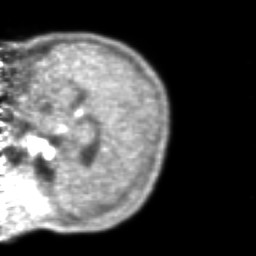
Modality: PET
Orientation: sagittal
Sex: female
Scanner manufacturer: ge